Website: home-depot
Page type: customer-info-address
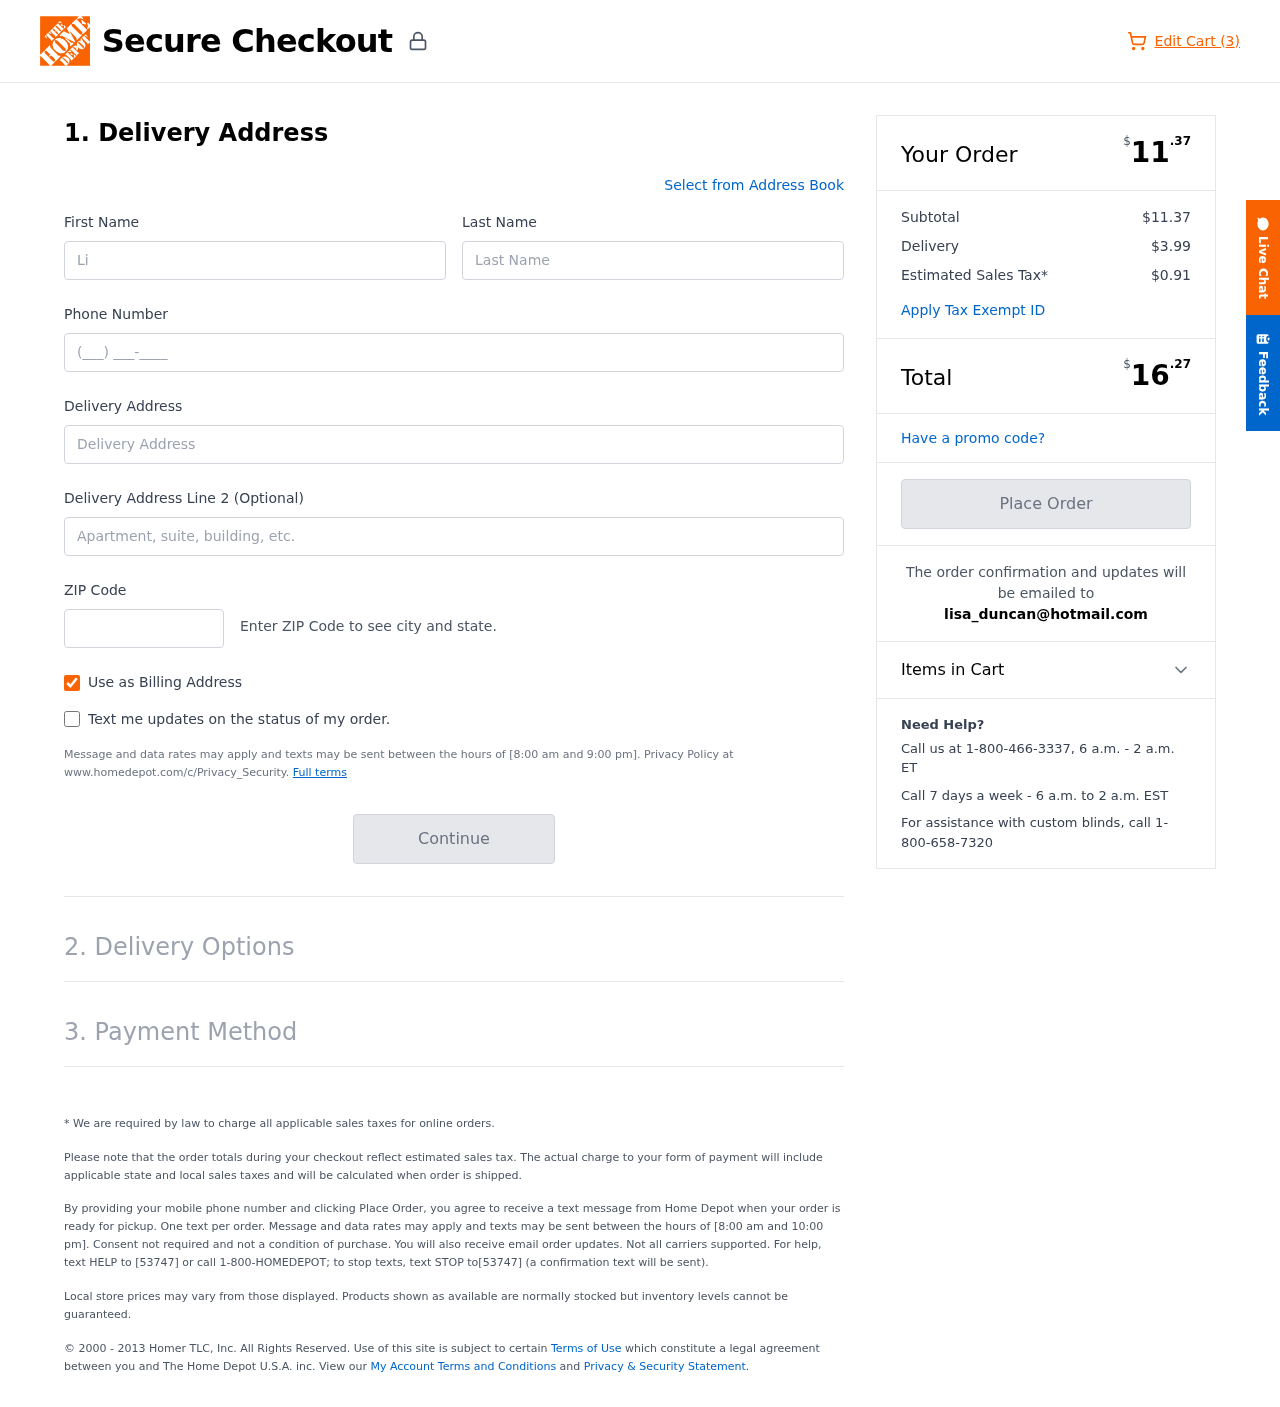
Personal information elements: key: PII_EMAIL
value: lisa_duncan@hotmail.com
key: PII_FIRSTNAME
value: Lisa
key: PII_LASTNAME
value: Duncan
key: PII_PHONE
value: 2903471178
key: PII_POSTCODE
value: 13991
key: PII_STREET
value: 84415 Compton Run Apt. 364
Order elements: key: ORDER_NUM_ITEMS
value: Edit Cart (3)
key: ORDER_SUBTOTAL_HEADER
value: $11.37
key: ORDER_SUBTOTAL
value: $11.37
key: ORDER_SHIPPING_COST
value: $3.99
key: ORDER_TAX
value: $0.91
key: ORDER_TOTAL2
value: $16.27